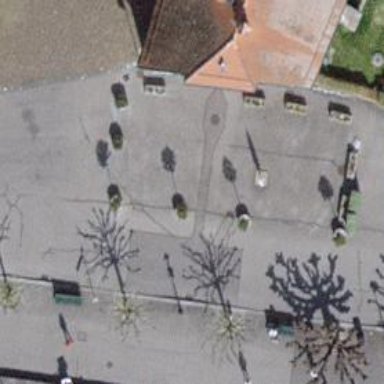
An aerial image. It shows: Rising bollard serving as barrier.